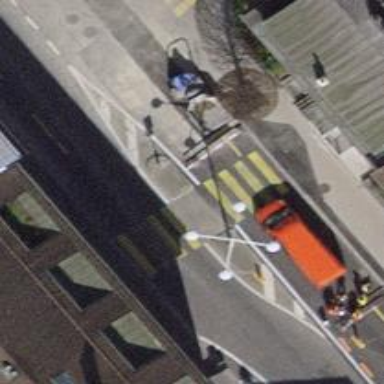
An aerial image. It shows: Marked road crossing with pedestrian island.